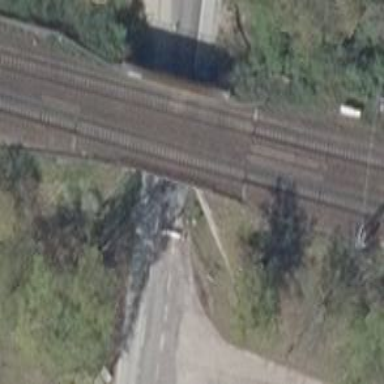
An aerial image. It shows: Bridge with electrified railway tracks featuring contact line.